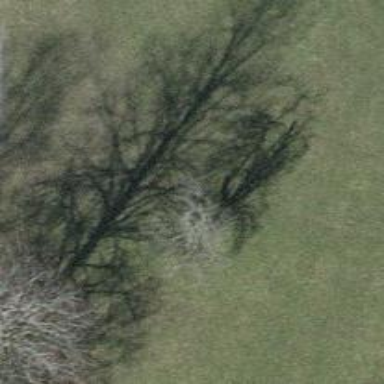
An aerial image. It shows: Urban tree adding natural touch to the cityscape.